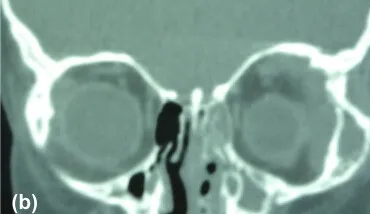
The radiological findings of the 2-year-old girl with an orbital mass. Orbital coronal CT in the bone window showing the soft tissue mass on the lateral superior orbital rim of the left eye, with bone destruction in the lateral wall of the left orbit.
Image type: radiology (ct)